Aerial crown-view tile of a tropical tree (Barro Colorado Island, Panama), acquired 20241216:
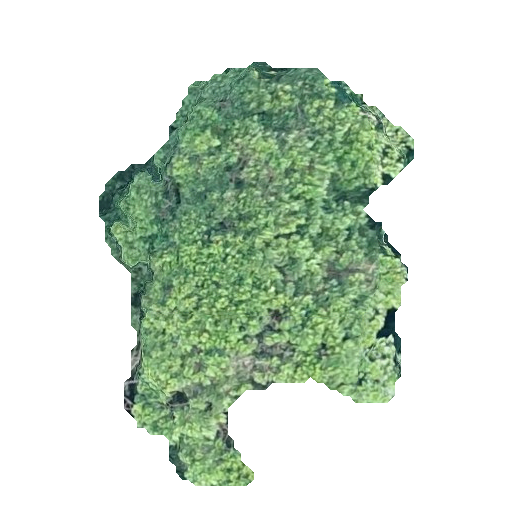
Species: Calophyllum longifolium
GBIF accepted scientific name: Calophyllum longifolium
Crown area: 127.168 m²